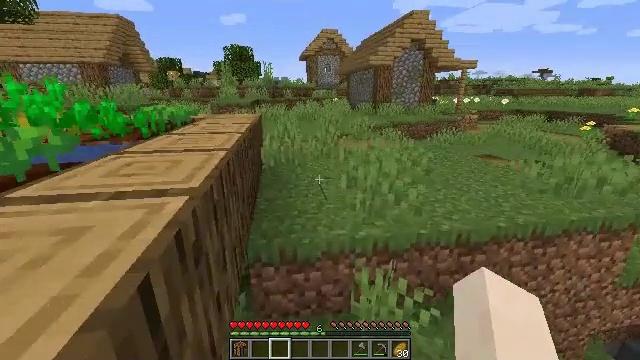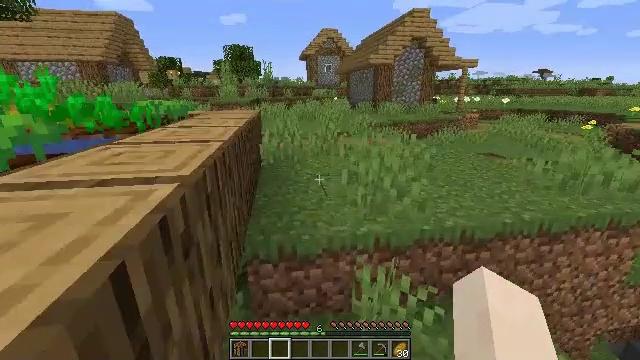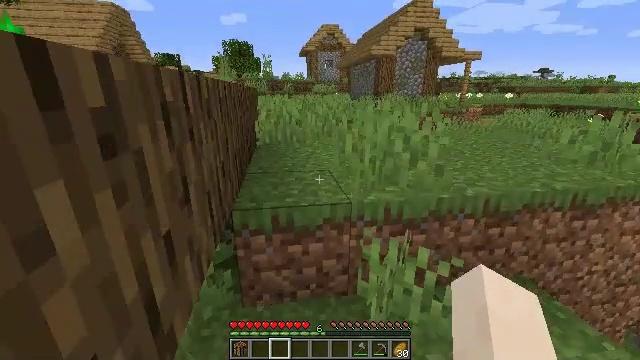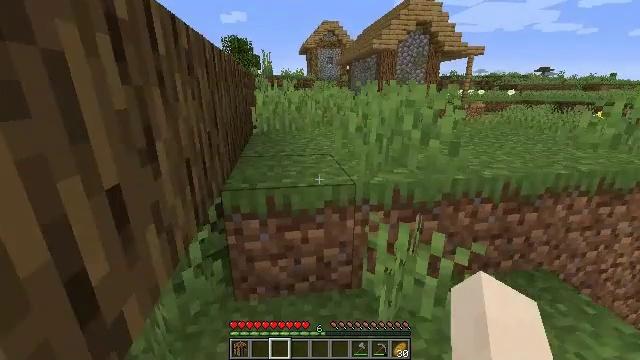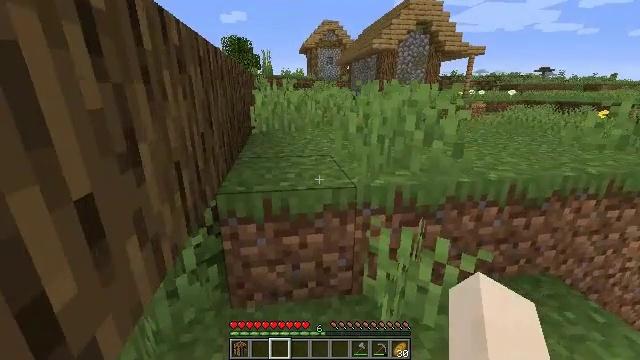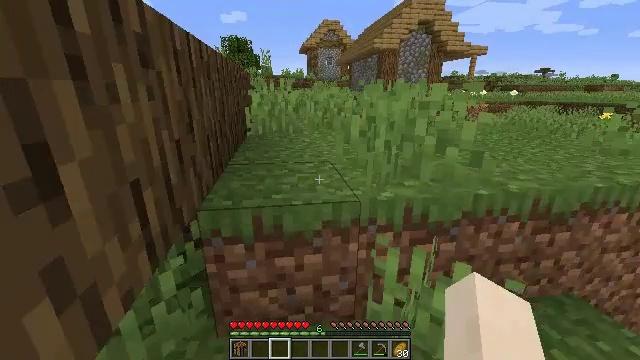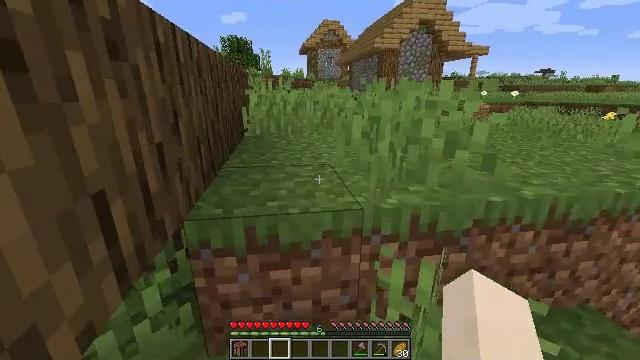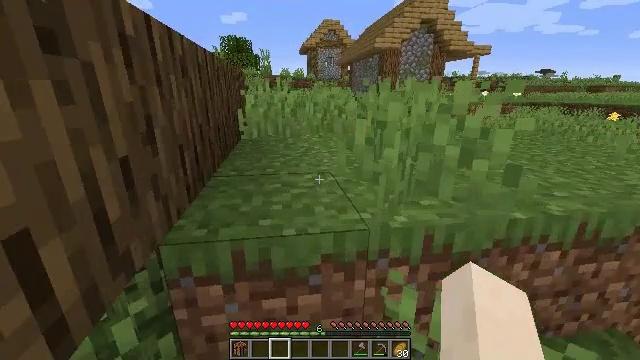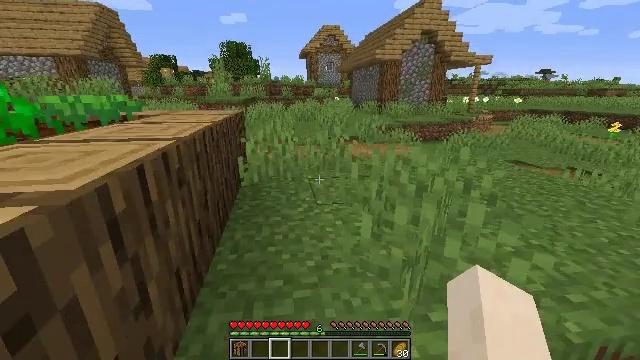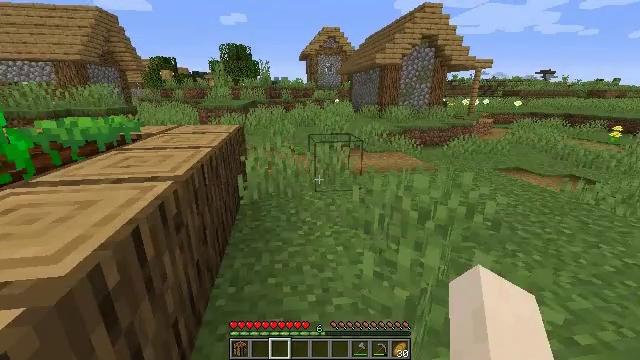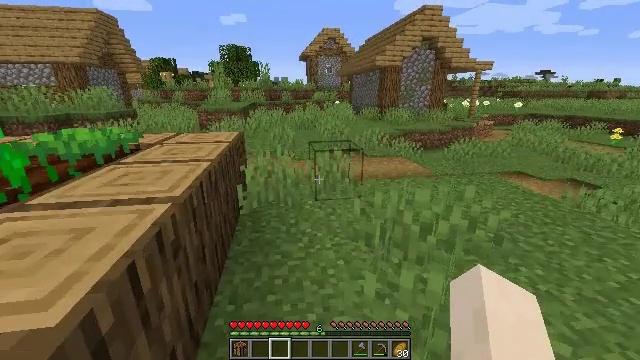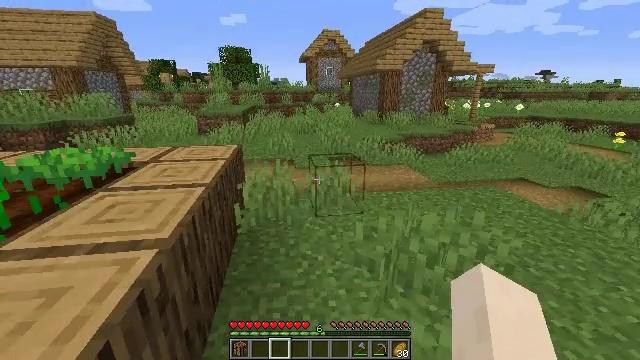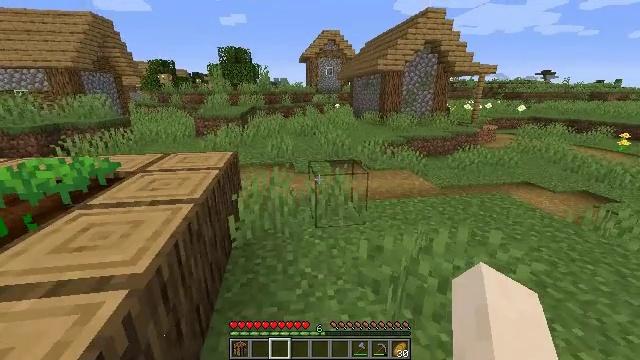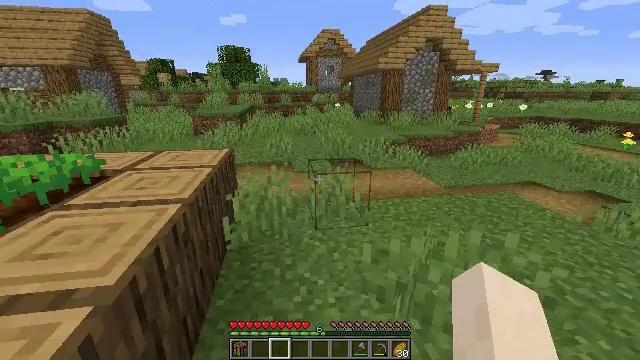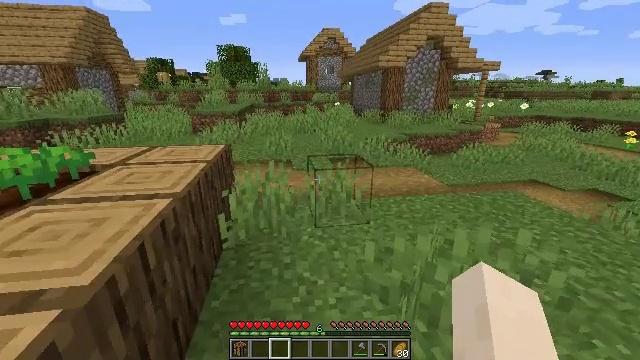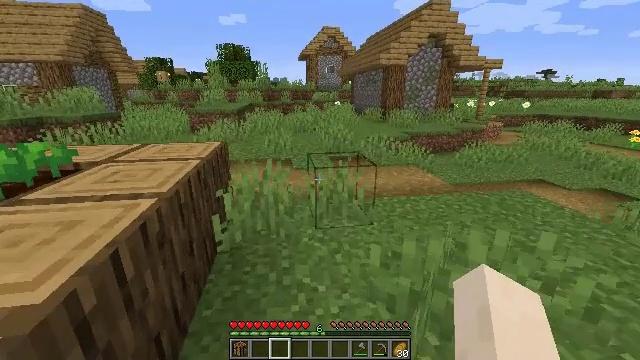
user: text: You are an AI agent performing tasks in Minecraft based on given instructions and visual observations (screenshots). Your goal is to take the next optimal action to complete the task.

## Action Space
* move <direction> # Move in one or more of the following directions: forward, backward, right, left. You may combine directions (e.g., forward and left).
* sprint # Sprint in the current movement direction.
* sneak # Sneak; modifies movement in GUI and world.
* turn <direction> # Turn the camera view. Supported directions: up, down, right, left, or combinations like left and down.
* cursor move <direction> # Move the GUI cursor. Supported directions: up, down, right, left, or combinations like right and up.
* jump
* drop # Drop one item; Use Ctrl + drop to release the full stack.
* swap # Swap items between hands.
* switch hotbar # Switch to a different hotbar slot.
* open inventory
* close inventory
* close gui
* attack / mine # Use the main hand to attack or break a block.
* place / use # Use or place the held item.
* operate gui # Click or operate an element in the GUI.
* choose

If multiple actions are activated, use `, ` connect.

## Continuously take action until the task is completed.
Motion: motion action
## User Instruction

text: Mine the smithing table.
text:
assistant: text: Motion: move forward
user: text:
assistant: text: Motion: move forward
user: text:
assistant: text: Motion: move forward
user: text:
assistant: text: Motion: move forward
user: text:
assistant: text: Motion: move forward
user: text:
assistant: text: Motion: move forward
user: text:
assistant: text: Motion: move forward, jump
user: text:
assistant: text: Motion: move forward, jump
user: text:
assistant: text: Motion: move forward, jump
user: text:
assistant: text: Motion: move forward, jump
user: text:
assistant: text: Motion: move forward, jump
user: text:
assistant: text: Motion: move forward
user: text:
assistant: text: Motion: move forward
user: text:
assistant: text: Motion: move forward
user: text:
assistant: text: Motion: move forward
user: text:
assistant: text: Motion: move forward
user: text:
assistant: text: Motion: move forward
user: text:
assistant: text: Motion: move forward
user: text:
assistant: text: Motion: move forward
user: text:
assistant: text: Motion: move forward
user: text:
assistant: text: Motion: move forward
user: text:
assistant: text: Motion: move forward, turn left
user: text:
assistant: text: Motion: move forward, turn left and up
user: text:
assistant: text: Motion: move forward, turn left and up
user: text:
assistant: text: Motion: move forward, turn left
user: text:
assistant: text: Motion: move forward
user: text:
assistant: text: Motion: move forward and move right, sprint
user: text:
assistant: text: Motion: move forward and move right, sprint
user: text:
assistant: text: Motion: move forward and move right, sprint
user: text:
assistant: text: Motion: move forward and move right, sprint